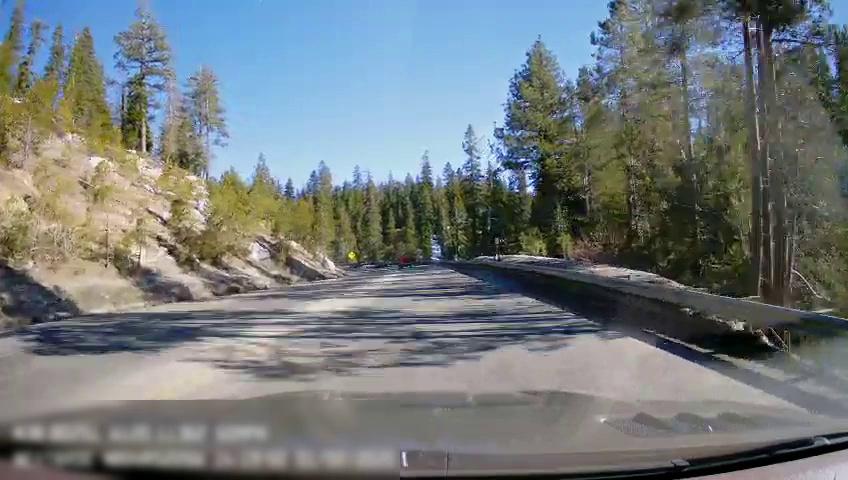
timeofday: Day
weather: Sunny
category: Drivable Space
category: Traffic | Signs